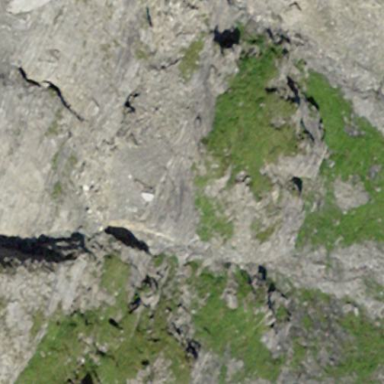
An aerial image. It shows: Landscape dominated by bare rock.